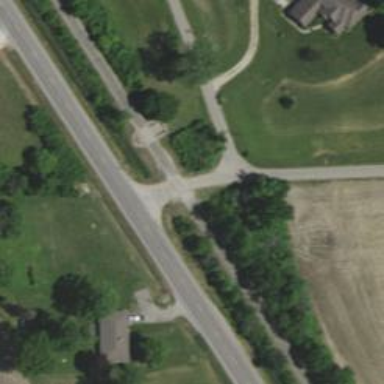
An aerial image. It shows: Unclassified road.